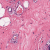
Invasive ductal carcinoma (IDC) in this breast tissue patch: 0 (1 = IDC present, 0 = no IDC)